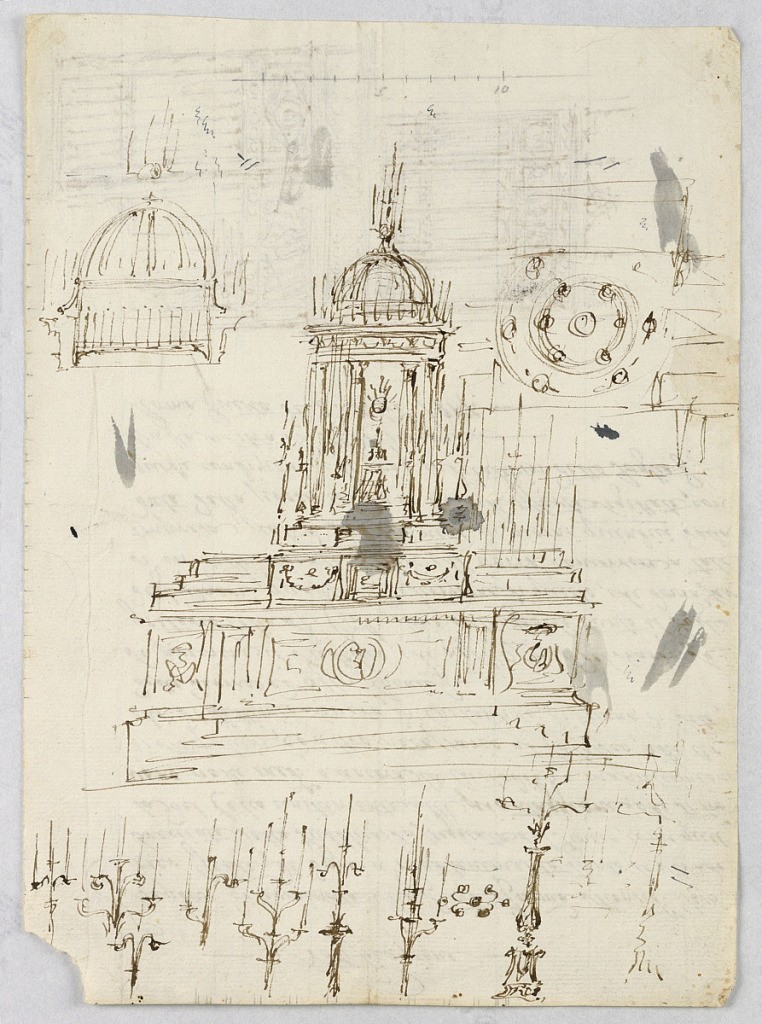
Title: Sketches for an Altar
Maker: Giuseppe Barberi, Italian, 1746–1809
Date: late 18th century
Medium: Pen and brown ink, brush and brown wash, graphite, gray ink, on off-white laid paper
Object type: Drawing
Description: Upon a classical pediment stands a temple-like domed structure. Below a cupola supported by columns and crowned with a trident, is a statue of a deity. Surrounding this sketch are studies for the separate elements of the altar: the cupola, the supporting columns, and the candelabra-shaped pinnacle.